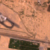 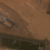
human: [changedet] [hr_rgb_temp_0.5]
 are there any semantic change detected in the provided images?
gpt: The park next to the airport increased in size.